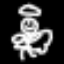
Label: angel